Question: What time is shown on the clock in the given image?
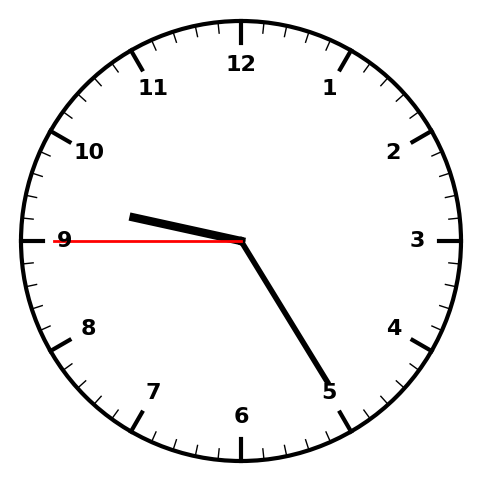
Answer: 09:24:45